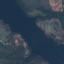
Land use / land cover: River